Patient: sex M, age 68
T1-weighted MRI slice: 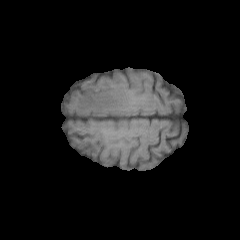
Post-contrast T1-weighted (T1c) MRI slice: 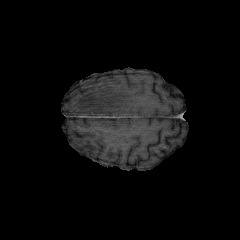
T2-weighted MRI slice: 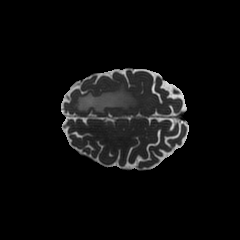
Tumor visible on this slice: yes
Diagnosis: Glioblastoma, IDH-wildtype
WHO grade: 4